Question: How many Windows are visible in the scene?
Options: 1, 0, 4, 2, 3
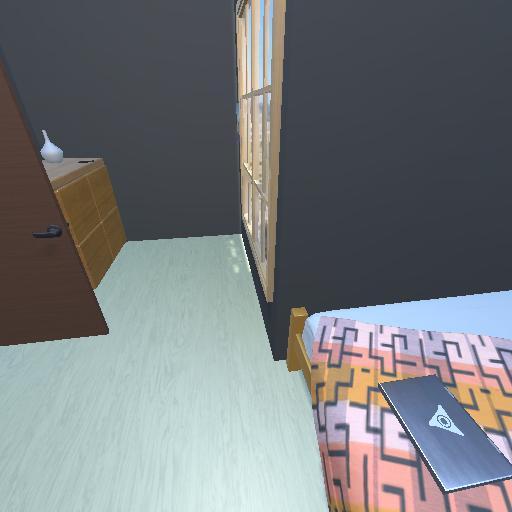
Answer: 1